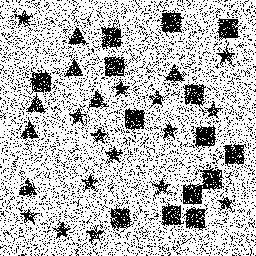
Squares: 14
Triangles: 7
Stars: 15
Total shapes: 36